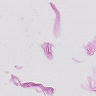
Metastatic tissue present: no